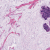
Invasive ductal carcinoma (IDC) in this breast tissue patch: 1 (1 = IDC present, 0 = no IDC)